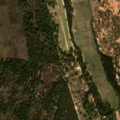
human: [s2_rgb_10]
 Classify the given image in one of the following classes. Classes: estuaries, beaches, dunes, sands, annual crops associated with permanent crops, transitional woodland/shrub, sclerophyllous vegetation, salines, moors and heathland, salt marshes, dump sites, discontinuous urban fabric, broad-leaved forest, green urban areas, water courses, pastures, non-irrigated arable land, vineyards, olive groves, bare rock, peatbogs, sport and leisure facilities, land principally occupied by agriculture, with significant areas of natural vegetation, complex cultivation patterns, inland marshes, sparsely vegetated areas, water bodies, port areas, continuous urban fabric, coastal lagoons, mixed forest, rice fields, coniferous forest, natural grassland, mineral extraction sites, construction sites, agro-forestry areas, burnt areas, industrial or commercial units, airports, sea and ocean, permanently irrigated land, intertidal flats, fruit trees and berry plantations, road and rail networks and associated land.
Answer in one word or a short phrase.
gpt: non-irrigated arable land, complex cultivation patterns, agro-forestry areas, broad-leaved forest, mixed forest